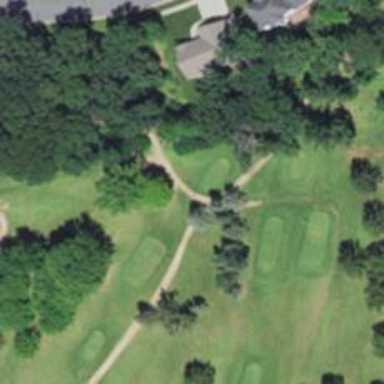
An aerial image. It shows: Path used for both walking and golf.